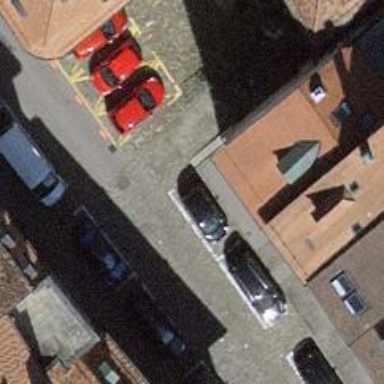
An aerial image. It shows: Car sharing facility.